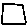
Label: square